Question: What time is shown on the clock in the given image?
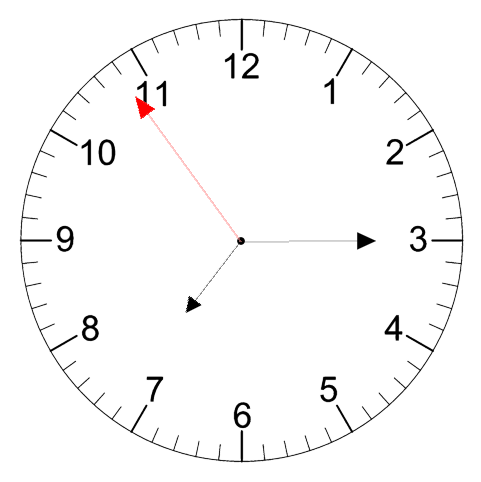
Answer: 07:14:54